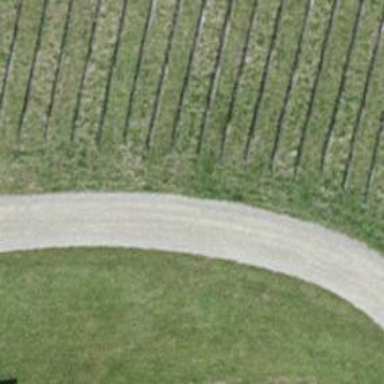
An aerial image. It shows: Pebblestone track with grade2 tracktype.